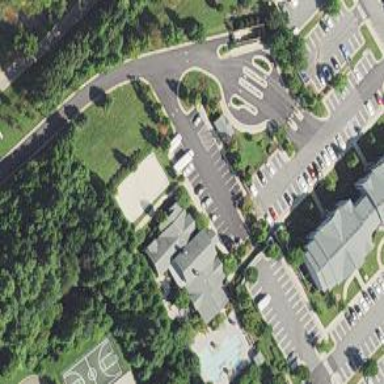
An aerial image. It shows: Parking space is available.